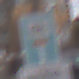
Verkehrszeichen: SackgasseRadverkehrDurchlaessig
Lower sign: HinweisGeaenderteVorfahrtVerkehrsfuehrungVerkehrsregelung3
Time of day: MorningAfternoon
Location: Outdoor (Urban)
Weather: Overcast
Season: NotSpecified
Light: Natural